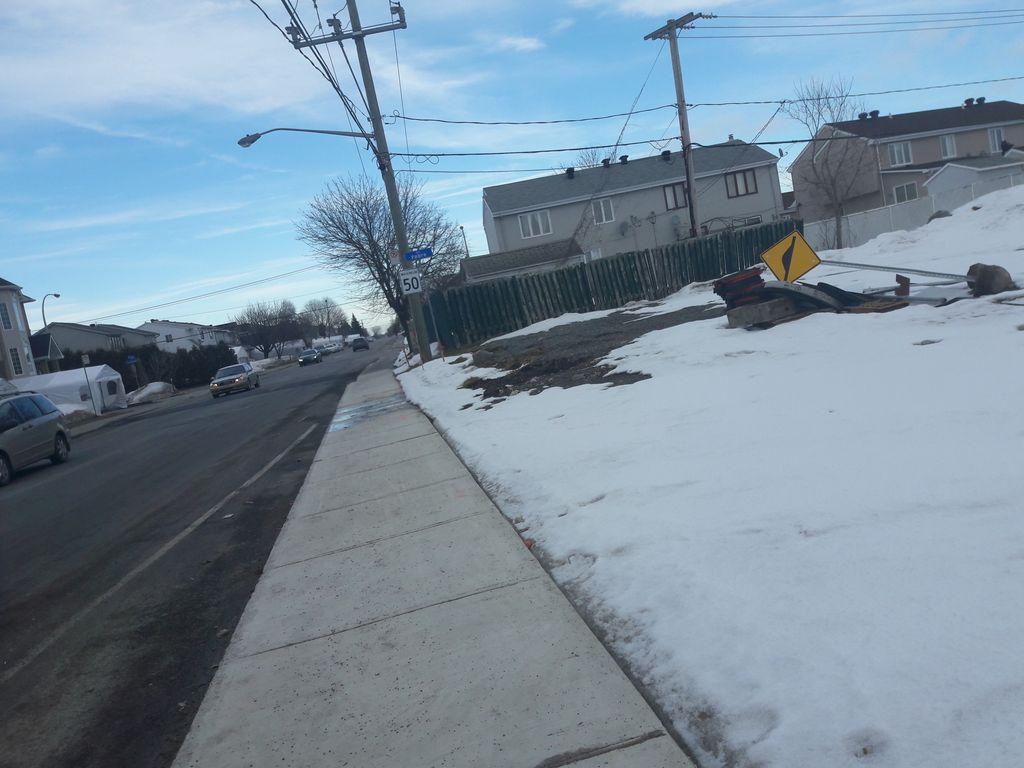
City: montreal